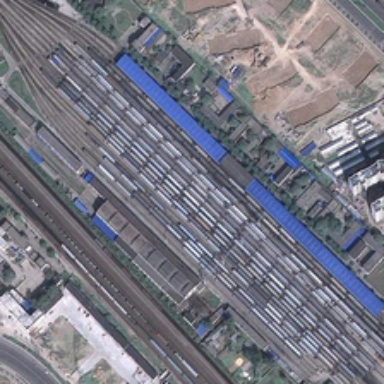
There are some roads and some buildings with some grass .